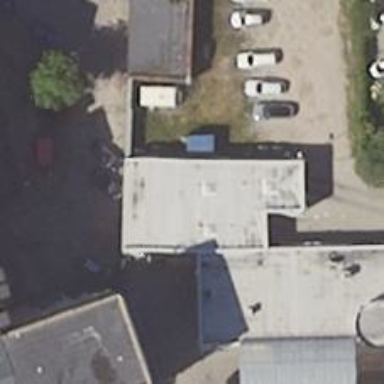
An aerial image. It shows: Car wash facility.